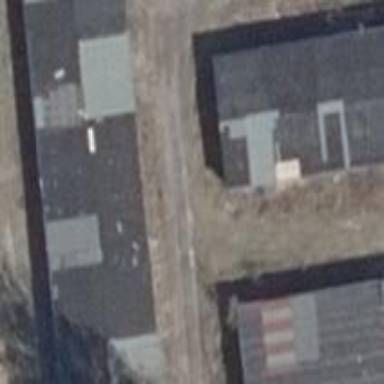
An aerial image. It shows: Group of garages.